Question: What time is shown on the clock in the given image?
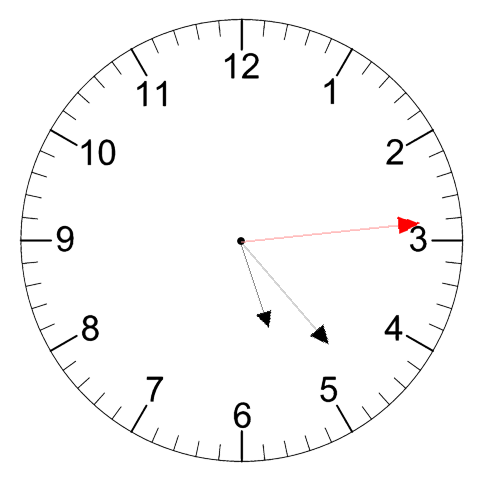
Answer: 05:23:14